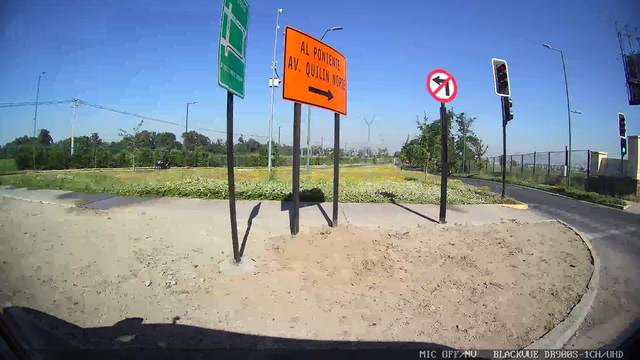
Region: Chile
Coordinates: -33.492, -70.559